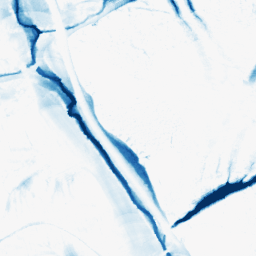
Category: morphological
Decomposition family: morphological_ellipse
Decomposition parameters: operation: closing
width: 20
height: 50
Upsampling method: bspline
Upsampling parameters: scale: 2
Upsampling scale: 2